Question: Suppose a circle is enclosed in a diamond, and the circle heads due right. I would expect a series of continual 90 degree angles as the circle draws a square within the diamond.
What I'm seeing, however, is that the circle eventually gets pushed toward the center of the diamond after one or two collisions. What's going on?
The line is set to dynamic -> NO.

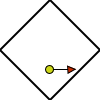
Answer: The ball gets reflected symmetrically to its angle of approach assuming it's a completely elastic collision. That means, to get the behavior you are looking for, the ball would need to approach from one line mid-point to the next without any loss of energy.
Sprite Kit's physics engine will not be able to handle these exact values. The energy after an elastic collision in Sprite Kit is not guaranteed to be conserved. There will be small inaccuracies in the physics engine's floating point calculations. Also the collision itself may not be resolved as a perfect point-to-point reflection, which means the ball might "slide," which will result in the angle of reflection changing.
However I would still expect to see more collisions then just one or two. Make sure the 'restitution' of both objects is set to 1.0 and make sure the ball's 'linear damping' is set to 0. 'affectedByGravity' should obviously be false. 'Friction' should be set to 0. You can try setting 'usesPreciseCollisionDetection' to true.
If you need the behavior you described in you picture to last indefinitely, you will need to set the position and velocity manually.